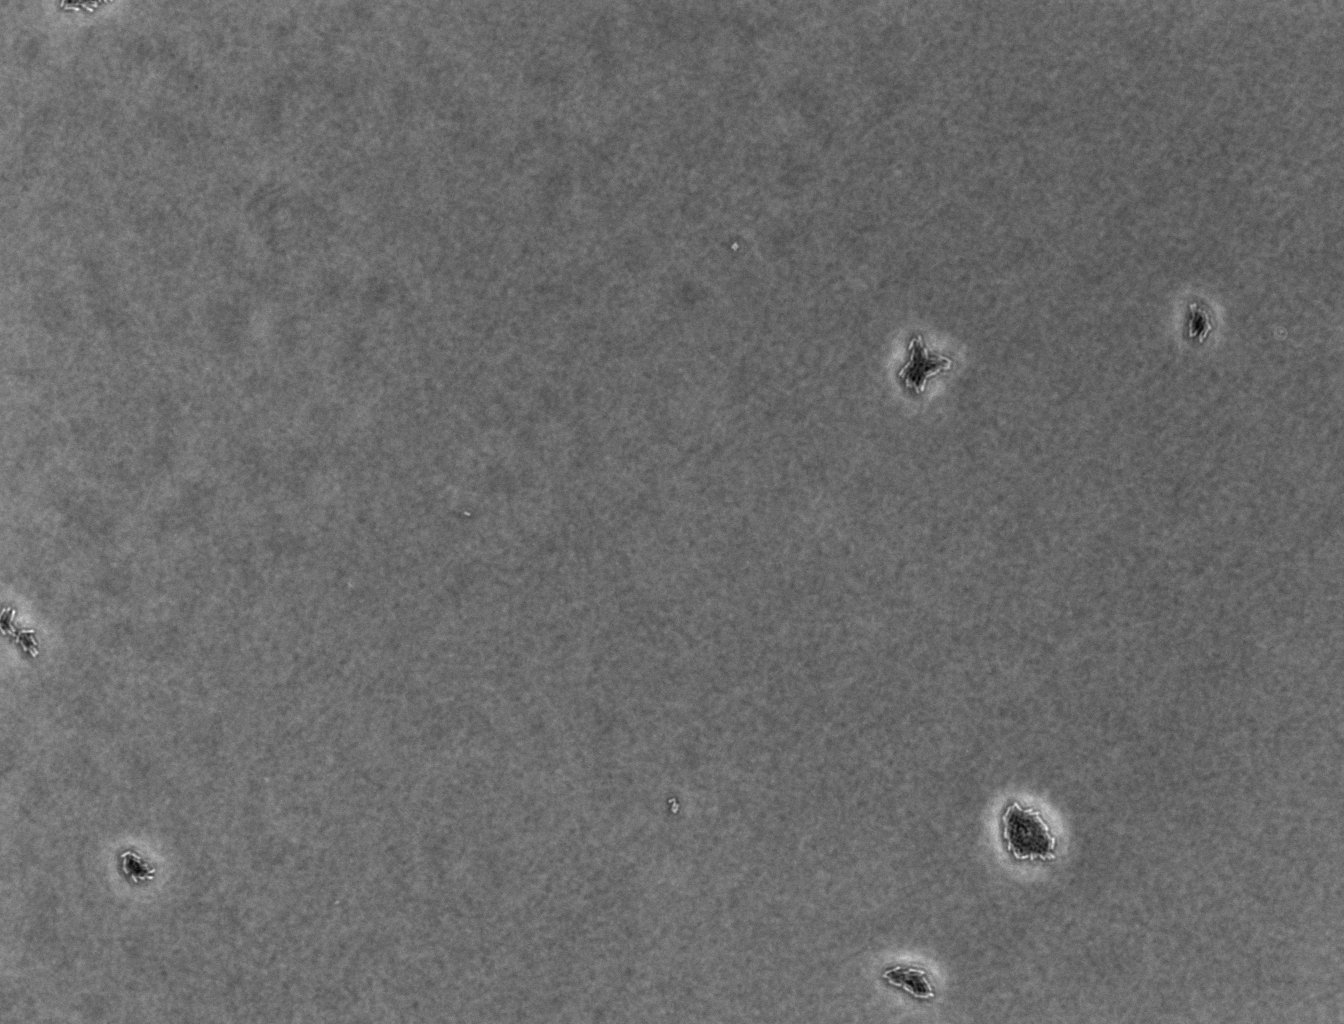
Phase contrast microscopy, 20x objective, 3 h incubation